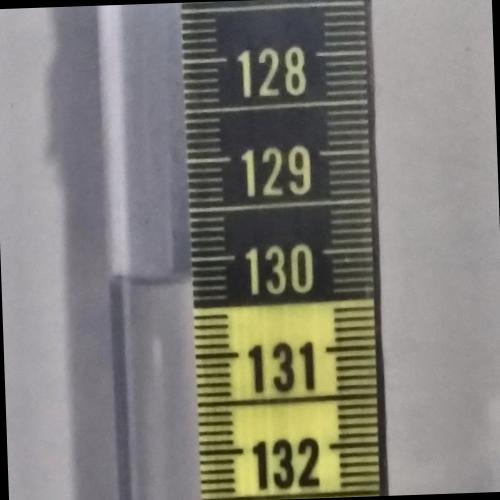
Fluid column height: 130.2 cm